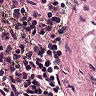
Metastatic tissue present: no